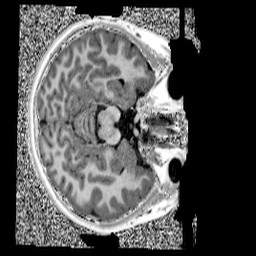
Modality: UNIT1
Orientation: axial
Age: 11
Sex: female
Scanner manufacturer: siemens
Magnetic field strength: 3 T
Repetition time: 4 s
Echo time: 0.00299 s